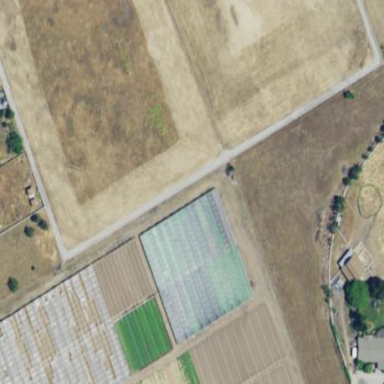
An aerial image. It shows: Greenhouse.